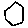
Label: hexagon